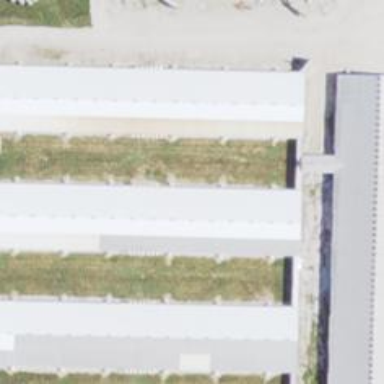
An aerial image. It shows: Farmyard area.